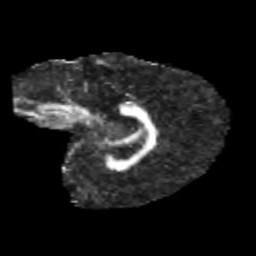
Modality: FA
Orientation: sagittal
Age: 11
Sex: male
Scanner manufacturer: siemens
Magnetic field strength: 3 T
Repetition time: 3.8 s
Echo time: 0.07 s